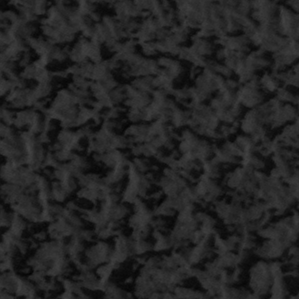
Label: frost